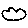
Label: cloud